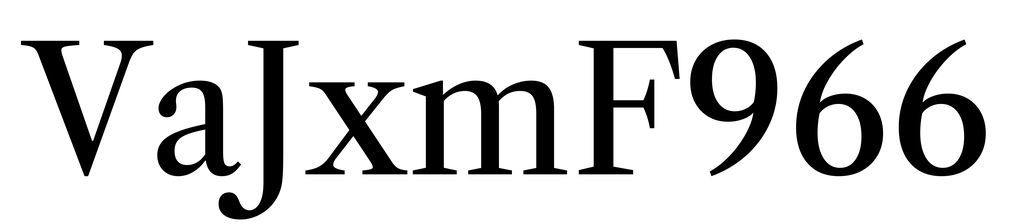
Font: LibreCaslonText_Regular